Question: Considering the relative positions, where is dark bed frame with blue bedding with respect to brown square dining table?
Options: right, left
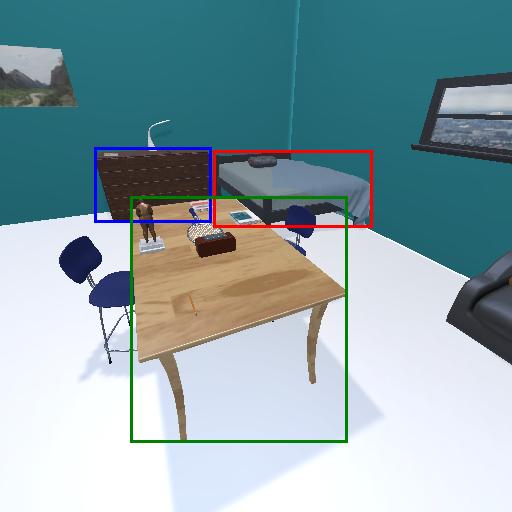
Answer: right